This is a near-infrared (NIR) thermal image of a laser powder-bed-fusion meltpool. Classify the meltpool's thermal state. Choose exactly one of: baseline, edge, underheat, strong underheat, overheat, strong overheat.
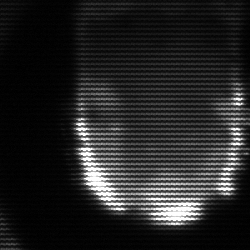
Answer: baseline